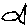
Label: fish